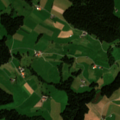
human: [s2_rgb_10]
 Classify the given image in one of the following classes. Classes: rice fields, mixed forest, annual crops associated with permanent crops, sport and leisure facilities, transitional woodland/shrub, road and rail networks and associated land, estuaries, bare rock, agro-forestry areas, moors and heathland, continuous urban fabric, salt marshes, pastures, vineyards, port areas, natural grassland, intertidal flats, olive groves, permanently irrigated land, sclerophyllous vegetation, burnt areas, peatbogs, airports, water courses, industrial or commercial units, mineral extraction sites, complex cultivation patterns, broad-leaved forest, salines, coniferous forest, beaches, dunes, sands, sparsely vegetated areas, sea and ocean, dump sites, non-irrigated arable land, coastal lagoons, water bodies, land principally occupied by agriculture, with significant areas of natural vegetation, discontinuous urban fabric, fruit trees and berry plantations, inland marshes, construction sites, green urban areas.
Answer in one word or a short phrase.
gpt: complex cultivation patterns, coniferous forest